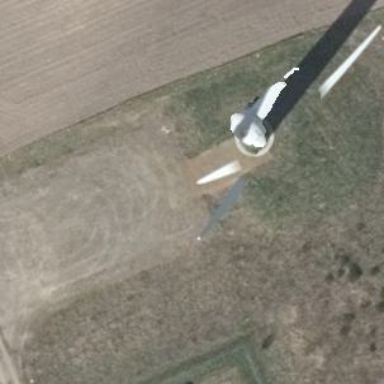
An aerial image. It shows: Wind generator powered by horizontal-axis wind turbine.